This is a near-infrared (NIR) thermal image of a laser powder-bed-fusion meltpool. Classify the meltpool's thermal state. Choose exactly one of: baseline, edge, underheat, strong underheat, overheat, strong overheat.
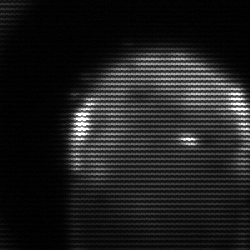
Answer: edge